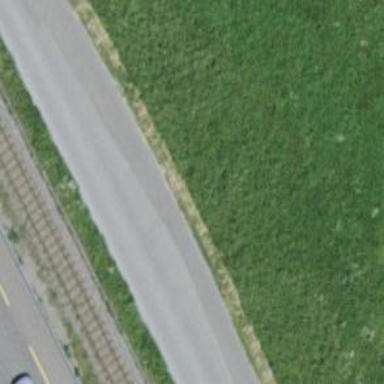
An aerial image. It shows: Passing place on the road.